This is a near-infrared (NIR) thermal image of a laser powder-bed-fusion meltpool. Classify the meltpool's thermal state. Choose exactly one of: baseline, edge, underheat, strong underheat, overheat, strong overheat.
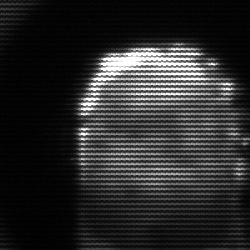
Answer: baseline